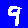
Digit: 9